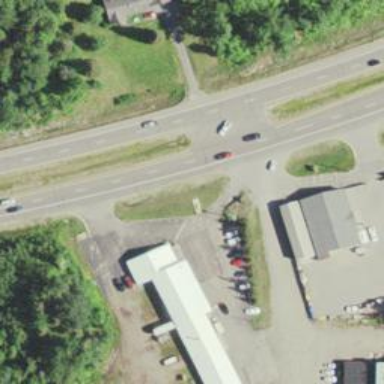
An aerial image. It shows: Trunk link highway.